Question: I'm learning wxpython.I read the documentation and after playing little bit with it, now I'm creating a small application containing some panels. On One panel I have created a login page. 'OnSubmit' of the login panel, I want to switch to another panel. I'm not sure how to do that. Here is my code (ScreenGrab might help you)  :
(Unwanted function and class definitions not shown here):
'''
class ToolbookDemo( wx.Toolbook ) :
def __init__( self, parent ) :
print ""
wx.Toolbook.__init__( self, parent, wx.ID_ANY, style=
wx.BK_DEFAULT
#wx.BK_TOP
#wx.BK_BOTTOM
#wx.BK_LEFT
#wx.BK_RIGHT
)
# Make an image list using the LBXX images
il = wx.ImageList( 32, 32 )
for x in range( 4 ) :
imgObj = getattr( images, 'LB%02d' % ( x+1 ) )
bmp = imgObj.GetBitmap()
il.Add( bmp )
self.AssignImageList( il )
imageIdGenerator = getNextImageID( il.GetImageCount() )
panellogin = userlogin.TabPanel( self )
print panellogin.Hide()
notebookPageList = [ (userlogin.TabPanel( self ), 'Login'),
(panelTwo.TabPanel( self ), 'Panel Two'),
(panelThree.TabPanel( self ), 'Panel Three'),
(panelOne.TabPanel( self ), 'Home')]
imID = 0
for page, label in notebookPageList :
self.AddPage( page, label, imageId=imageIdGenerator.next() )
imID += 1
# An undocumented method in the official docs :
self.ChangeSelection( 0 ) # Select and view this notebook page.
# Creates no events - method SetSelection does.
self.Bind( wx.EVT_TOOLBOOK_PAGE_CHANGING, self.OnPageChanging )
self.Bind( wx.EVT_TOOLBOOK_PAGE_CHANGED, self.OnPageChanged )
'''
'''
import wx
class TabPanel( wx.Panel ) :
""" This will be [inserted into] the first notebook tab. """
def __init__( self, parent ) :
wx.Panel.__init__( self, parent=parent, id=wx.ID_ANY )
sizer = wx.FlexGridSizer(rows=3, cols=2, hgap=5, vgap=15)
# Username
self.txt_Username = wx.TextCtrl(self, 1, size=(150, -1))
lbl_Username = wx.StaticText(self, -1, "Username:")
sizer.Add(lbl_Username,0, wx.LEFT|wx.TOP| wx.RIGHT, 50)
sizer.Add(self.txt_Username,0, wx.TOP| wx.RIGHT, 50)
# Password
self.txt_Password = wx.TextCtrl(self, 1, size=(150, -1), style=wx.TE_PASSWORD)
lbl_Password = wx.StaticText(self, -1, "Password:")
sizer.Add(lbl_Password,0, wx.LEFT|wx.RIGHT, 50)
sizer.Add(self.txt_Password,0, wx.RIGHT, 50)
# Submit button
btn_Process = wx.Button(self, -1, "&Login")
self.Bind(wx.EVT_BUTTON, self.OnSubmit, btn_Process)
sizer.Add(btn_Process,0, wx.LEFT, 50)
self.SetSizer(sizer)
def OnSubmit(self, event):
UserText = self.txt_Username.GetValue()
PasswordText = self.txt_Password.GetValue()
if authentcated(UserText, PasswordText):
#Switch to another panel
#Hide login panel until current session expires
#Show another panels only
'''
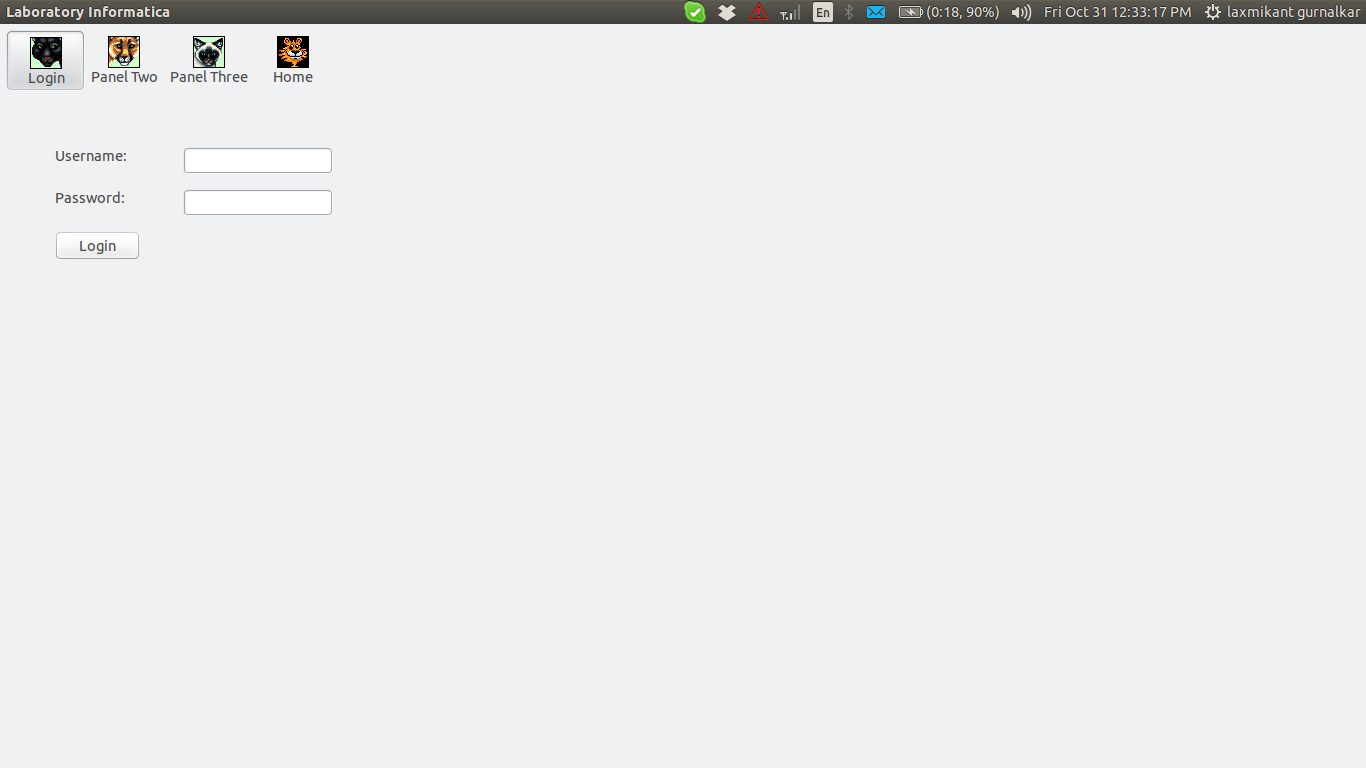
Answer: I don't think you want to login using a panel in a Notebook-type widget that will just take you to the next tab. The user can click on the next tab without logging in. I am guessing you would like the first tab's panel to change to something else. The easiest way to do that is to call it's Hide method and Show a different panel. Fortunately, that's really easy to do. Here's an example that uses a menu to switch between the panels:
'''
import wx
import wx.grid as gridlib
########################################################################
class PanelOne(wx.Panel):
""""""
#----------------------------------------------------------------------
def __init__(self, parent):
"""Constructor"""
wx.Panel.__init__(self, parent=parent)
txt = wx.TextCtrl(self)
########################################################################
class PanelTwo(wx.Panel):
""""""
#----------------------------------------------------------------------
def __init__(self, parent):
"""Constructor"""
wx.Panel.__init__(self, parent=parent)
grid = gridlib.Grid(self)
grid.CreateGrid(25,12)
sizer = wx.BoxSizer(wx.VERTICAL)
sizer.Add(grid, 0, wx.EXPAND)
self.SetSizer(sizer)
########################################################################
class MyForm(wx.Frame):
#----------------------------------------------------------------------
def __init__(self):
wx.Frame.__init__(self, None, wx.ID_ANY,
"Panel Switcher Tutorial")
self.panel_one = PanelOne(self)
self.panel_two = PanelTwo(self)
self.panel_two.Hide()
self.sizer = wx.BoxSizer(wx.VERTICAL)
self.sizer.Add(self.panel_one, 1, wx.EXPAND)
self.sizer.Add(self.panel_two, 1, wx.EXPAND)
self.SetSizer(self.sizer)
menubar = wx.MenuBar()
fileMenu = wx.Menu()
switch_panels_menu_item = fileMenu.Append(wx.ID_ANY,
"Switch Panels",
"Some text")
self.Bind(wx.EVT_MENU, self.onSwitchPanels,
switch_panels_menu_item)
menubar.Append(fileMenu, '&File')
self.SetMenuBar(menubar)
#----------------------------------------------------------------------
def onSwitchPanels(self, event):
""""""
if self.panel_one.IsShown():
self.SetTitle("Panel Two Showing")
self.panel_one.Hide()
self.panel_two.Show()
else:
self.SetTitle("Panel One Showing")
self.panel_one.Show()
self.panel_two.Hide()
self.Layout()
# Run the program
if __name__ == "__main__":
app = wx.App(False)
frame = MyForm()
frame.Show()
app.MainLoop()
'''
You can use the same logic to swap out a panel in the Toolbook.